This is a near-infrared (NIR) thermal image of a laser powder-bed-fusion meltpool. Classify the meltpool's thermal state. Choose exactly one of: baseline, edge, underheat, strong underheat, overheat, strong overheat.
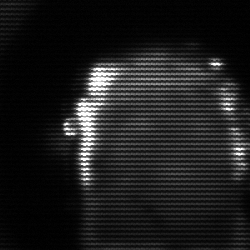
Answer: baseline